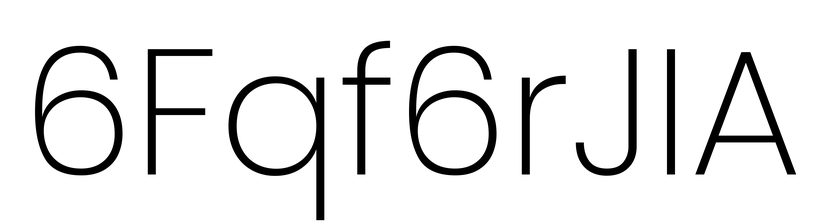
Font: Poppins-ExtraLight